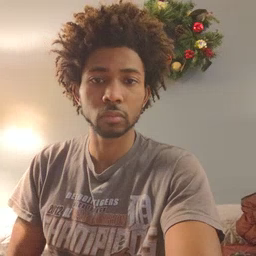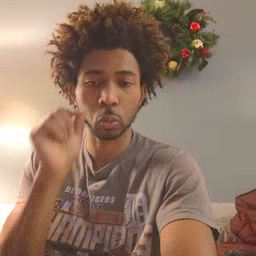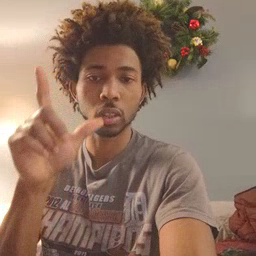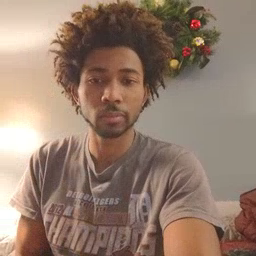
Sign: wake